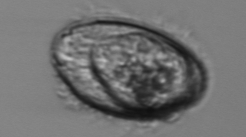
Label: Pleuronema